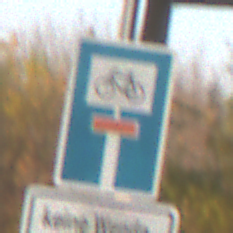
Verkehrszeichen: SackgasseRadverkehrDurchlaessig
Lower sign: HinweisGeaenderteVorfahrtVerkehrsfuehrungVerkehrsregelung3
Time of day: SunriseSunset
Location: Roofed (Suburban)
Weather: Clear
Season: NotSpecified
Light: Natural